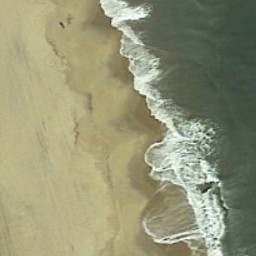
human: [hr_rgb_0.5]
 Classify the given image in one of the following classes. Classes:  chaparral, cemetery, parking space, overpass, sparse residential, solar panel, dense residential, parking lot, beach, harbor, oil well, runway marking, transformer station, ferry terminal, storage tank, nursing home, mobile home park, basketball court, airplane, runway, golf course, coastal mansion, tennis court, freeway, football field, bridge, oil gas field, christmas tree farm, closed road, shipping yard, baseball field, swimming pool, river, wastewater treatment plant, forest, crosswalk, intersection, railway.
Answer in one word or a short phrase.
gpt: beach